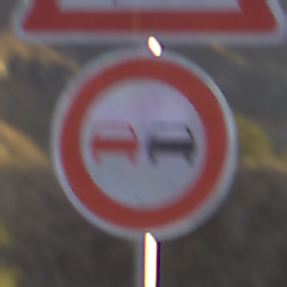
Verkehrszeichen: Ueberholverbot
Zusatzzeichen oben: SeitenwindVonLinks
Umgebung: Outdoor, Nature
Tageszeit: SunriseSunset
Wetter: PartlyCloudy
Licht: Natural
Jahreszeit: NotSpecified
Kontrast: HighContrast